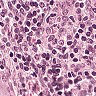
Metastatic tissue present: yes